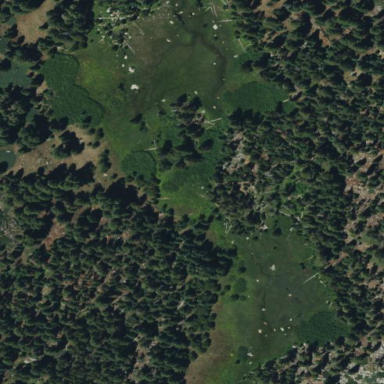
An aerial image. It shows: Wet meadow with wooded vegetation.